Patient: sex M, age 36
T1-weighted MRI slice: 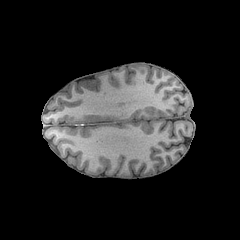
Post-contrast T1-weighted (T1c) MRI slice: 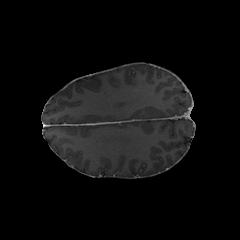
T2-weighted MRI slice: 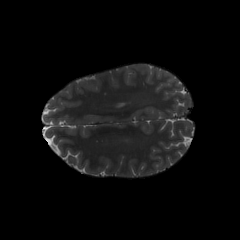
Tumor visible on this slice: no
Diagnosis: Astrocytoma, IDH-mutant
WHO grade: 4